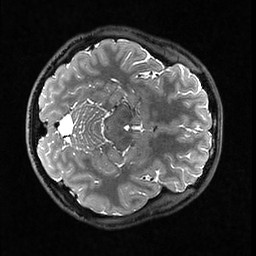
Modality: T2w
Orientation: axial
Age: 24
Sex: male
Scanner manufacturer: ge
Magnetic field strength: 3 T
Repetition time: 3.202 s
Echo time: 0.06656 s